Field crop: maize
Growth stage: 2
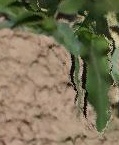
Species: maize